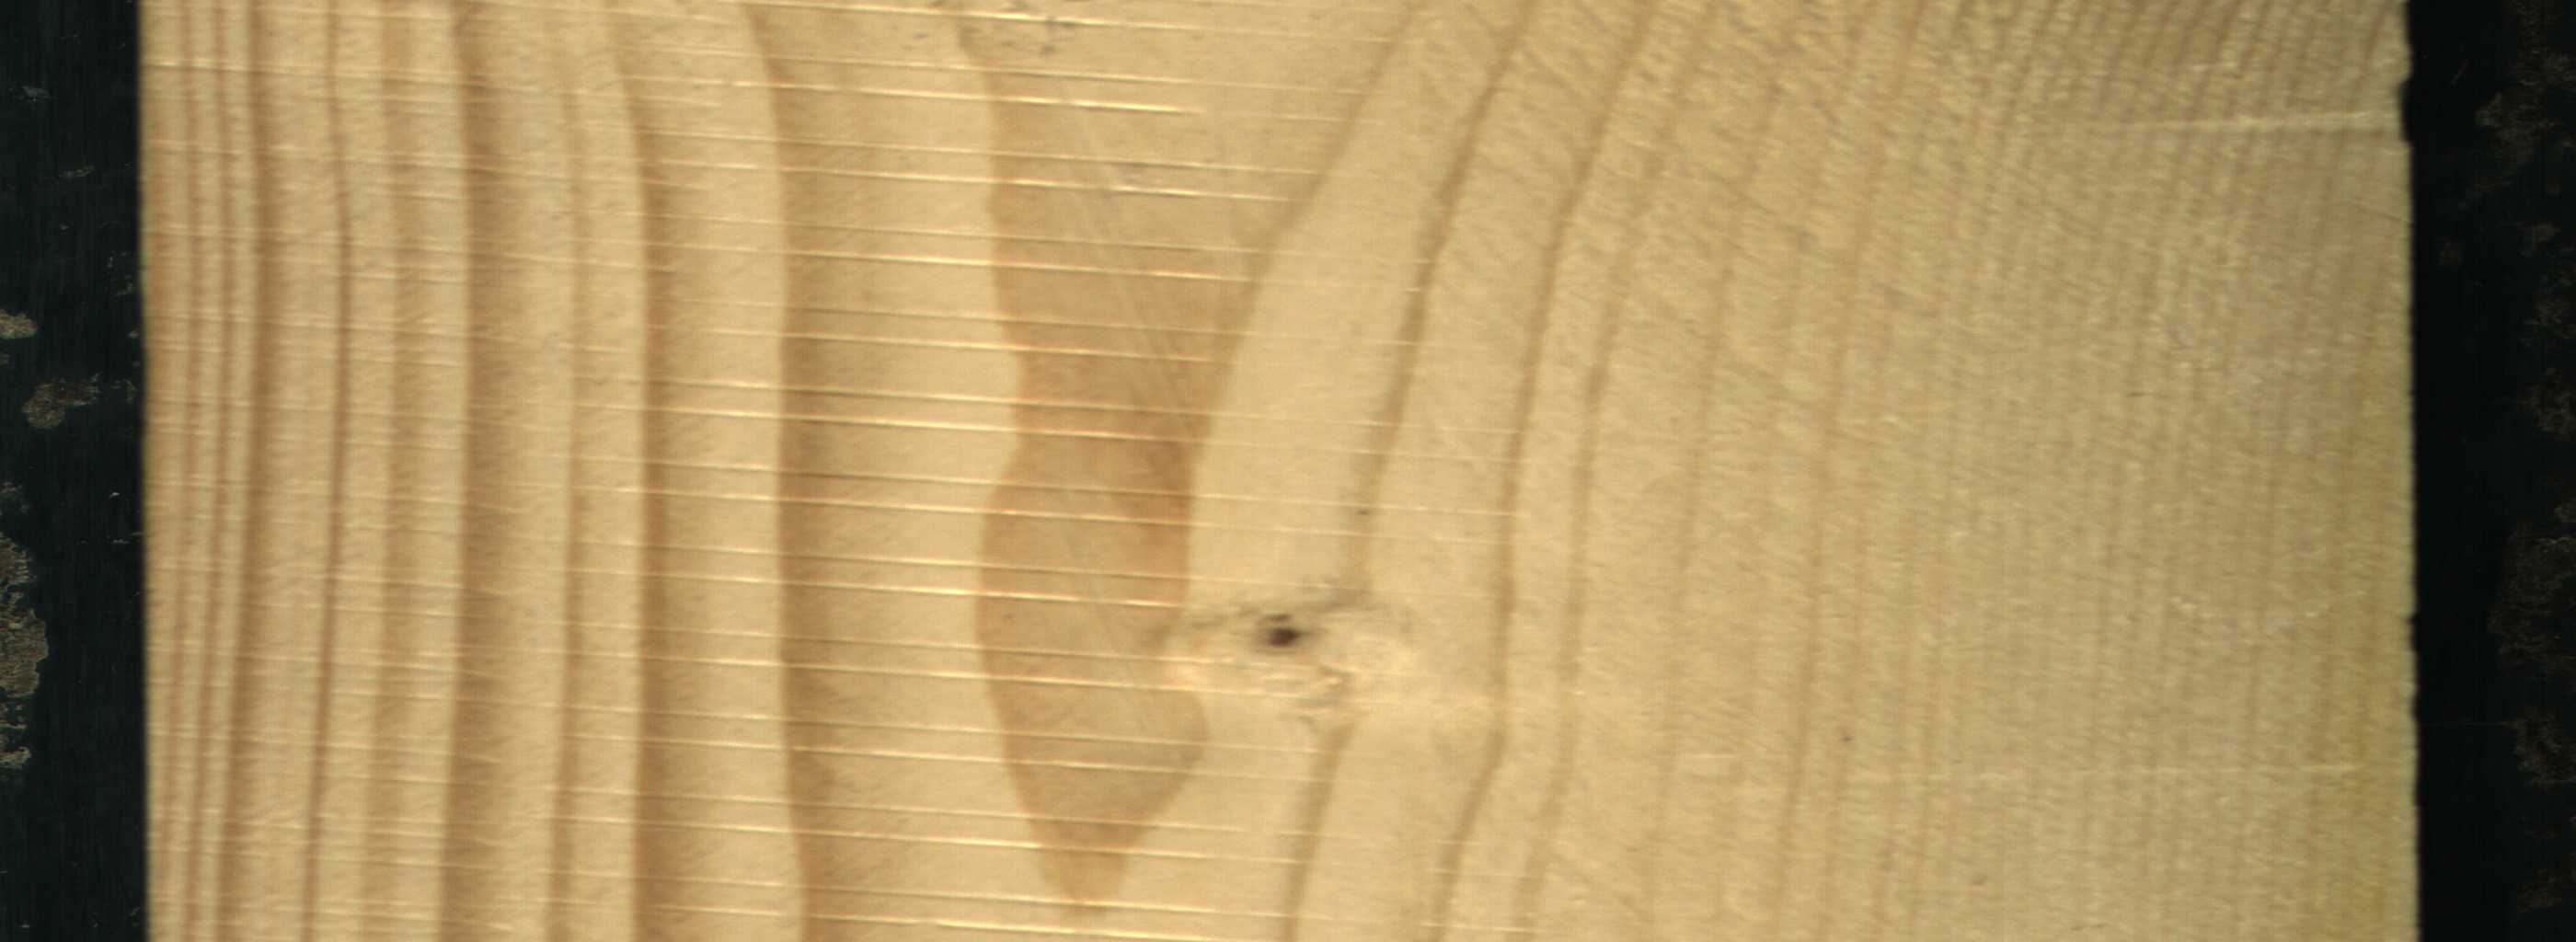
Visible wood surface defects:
Live_Knot